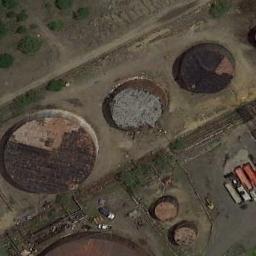
Label: storage tanks